Field crop: maize
Growth stage: 1
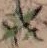
Species: atriplex